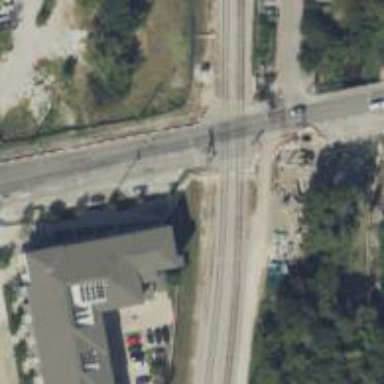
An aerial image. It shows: Crossing for the railway.